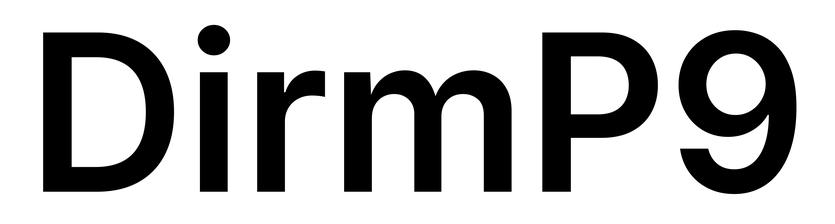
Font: Inter_SemiBold